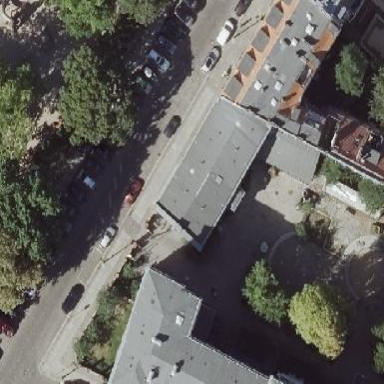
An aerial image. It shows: White apartment building with red gambrel roof made of roof tiles.